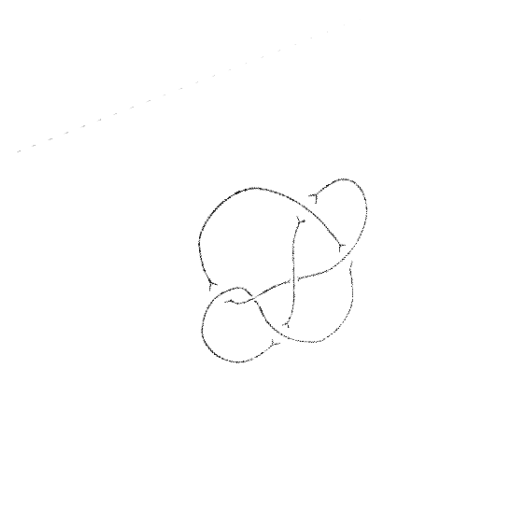
Crossing number: 6